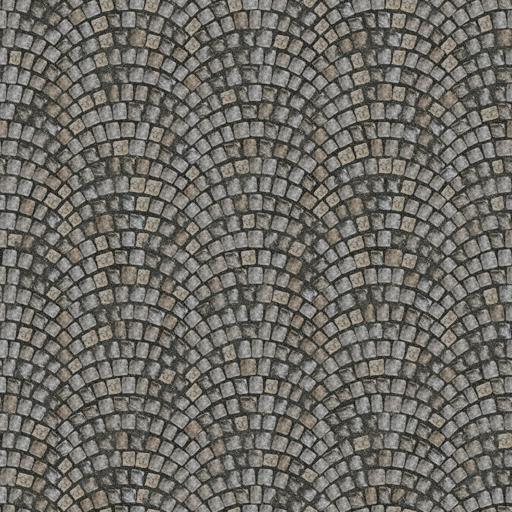
Tags: arch arches cobble cobblestone floor gray grey medival pavement paving stones stone wave